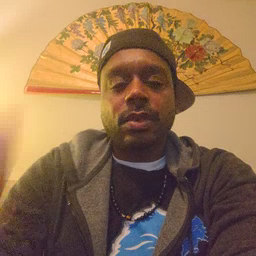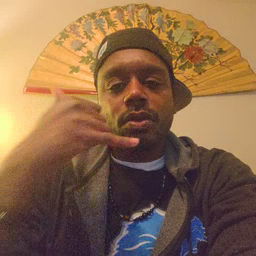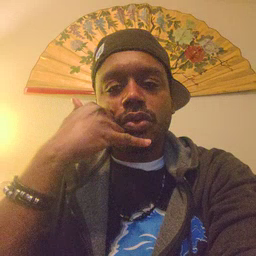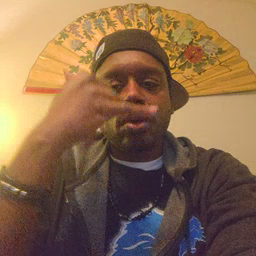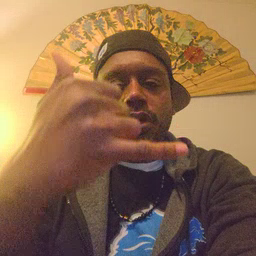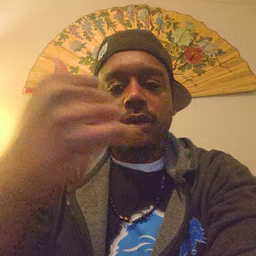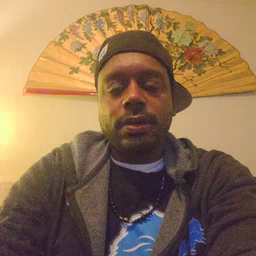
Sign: callonphone